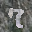
Label: 7